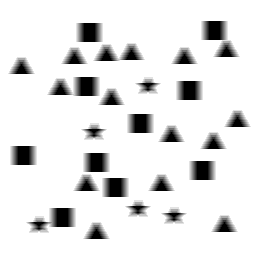
Squares: 10
Triangles: 15
Stars: 5
Total shapes: 30